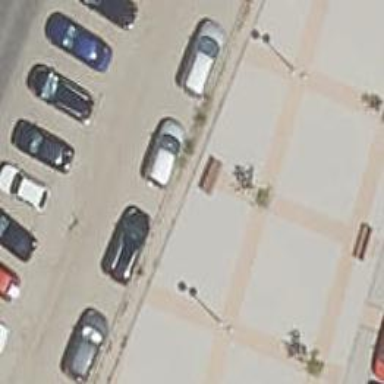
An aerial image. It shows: Bench for seating.